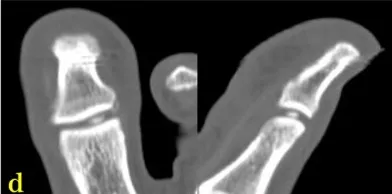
(d) Computed tomography showing the sesamoid spicule in the IP joint.
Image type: radiology (ct)